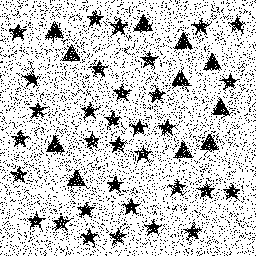
Squares: 0
Triangles: 11
Stars: 33
Total shapes: 44